Question: I am trying to set up a nodejs dev environment in emacs, but having some trouble navigating the differences between:
- - - -
...and how I should combine these to have command line execution, syntax highlighting, and autocomplete---the sort of things I have set up with say, python or generally using emacs for development.
I I am currently using nodejs-mode with REPL.
I have the following script I am trying to execute, just to see if I can get simple C-c C-c evaluation to work. It seems, however, that my javascript-editing buffer, right pane, is not connected to my nodejs execution buffer, left pane:

I understand I could probably just rebind some keys so C-c C-c sends to the interactive nodejs buffer---but it's unclear to me how to generally attach that process, or even what that function would be called. (And it makes me suspect someone has probably done this before much better than I would!)
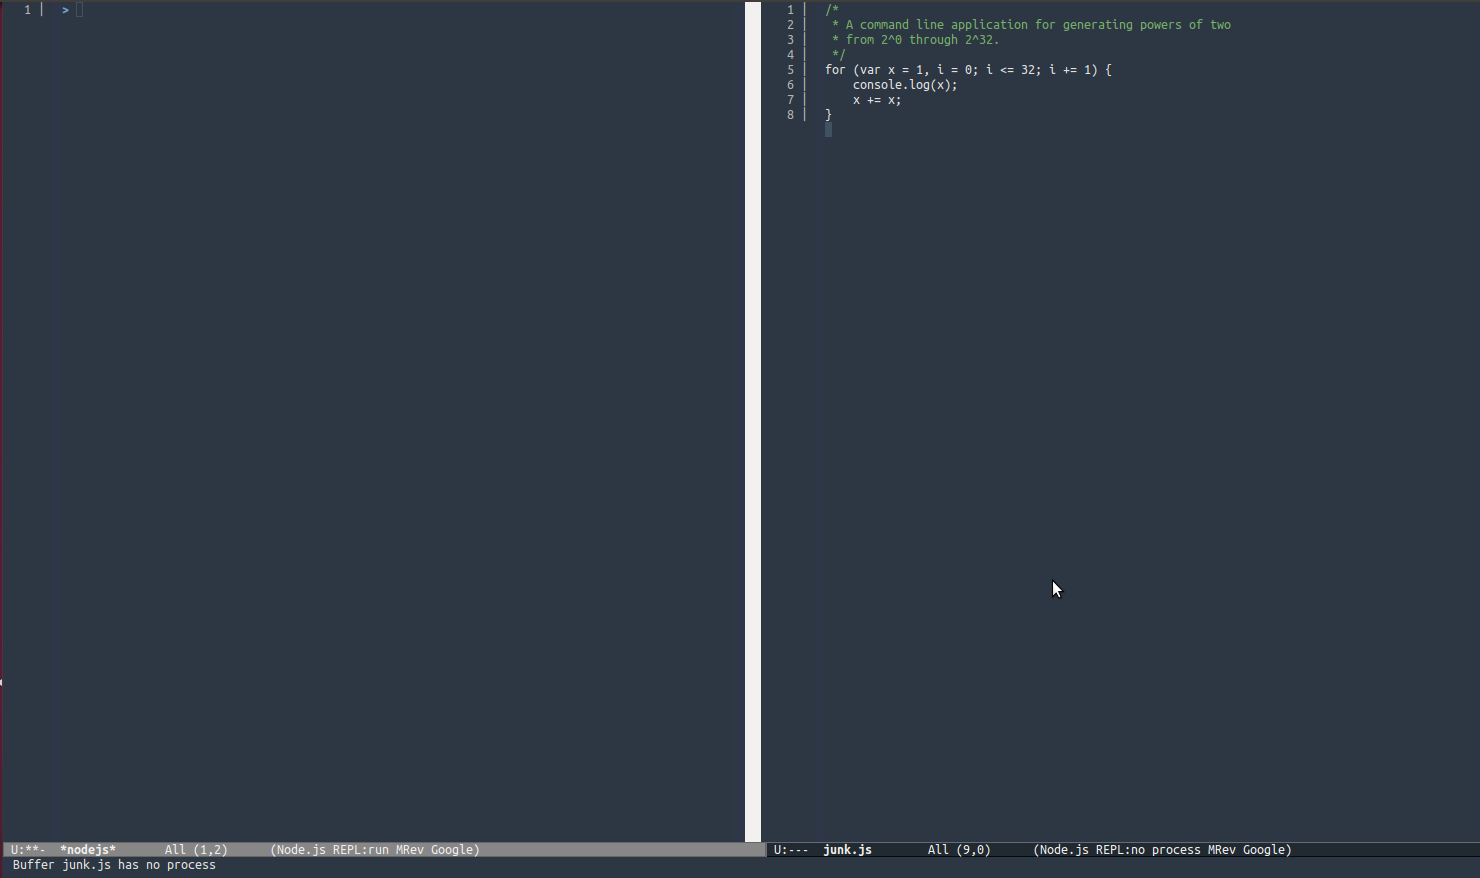
Answer: I have configured my setup for node.js a few days ago. I use:
- <URL>
They are both available through <URL>.
After you install add:
'''
(require 'js-comint)
(setq inferior-js-program-command "nodejs")
(setenv "NODE_NO_READLINE" "1")
'''
and for the keys:
'''
(add-hook 'js2-mode-hook
'(lambda ()
(local-set-key (kbd "C-x C-e") 'js-send-last-sexp)
(local-set-key (kbd "C-x C-r") 'js-send-region)
(local-set-key (kbd "C-M-x") 'js-send-last-sexp-and-go)
(local-set-key (kbd "C-c b") 'js-send-buffer)
(local-set-key (kbd "C-c C-b") 'js-send-buffer-and-go)))
'''
You can run the REPL with 'run-js'.